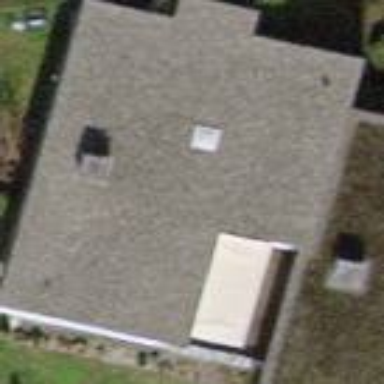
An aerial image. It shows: Terrace building.